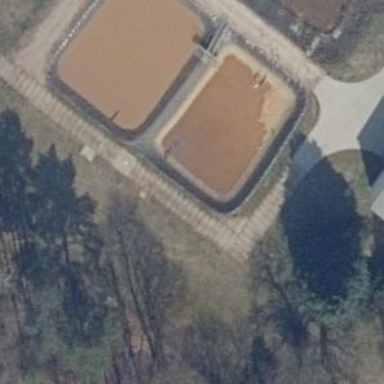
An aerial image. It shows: Image of wastewater.